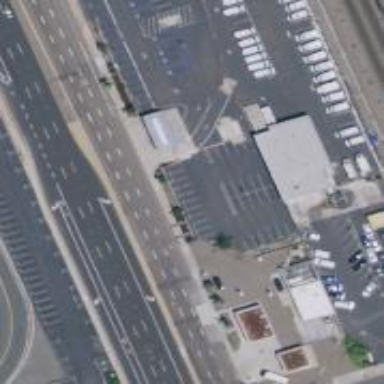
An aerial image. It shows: Primary highway with separate asphalt sidewalk.